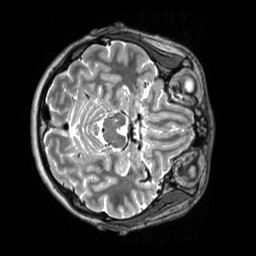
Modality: T2w
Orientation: axial
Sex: male
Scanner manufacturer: siemens
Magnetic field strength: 3 T
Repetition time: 3.2 s
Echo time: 0.409 s